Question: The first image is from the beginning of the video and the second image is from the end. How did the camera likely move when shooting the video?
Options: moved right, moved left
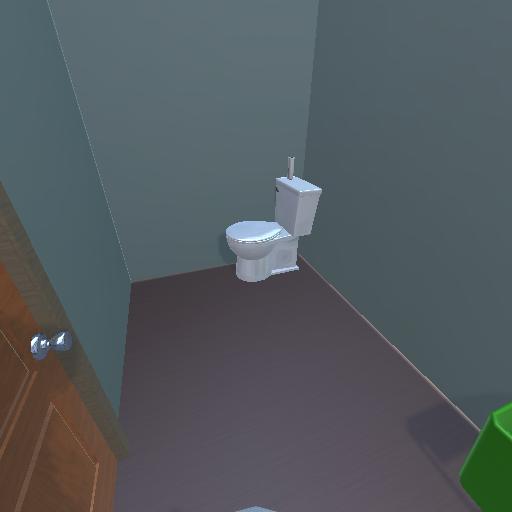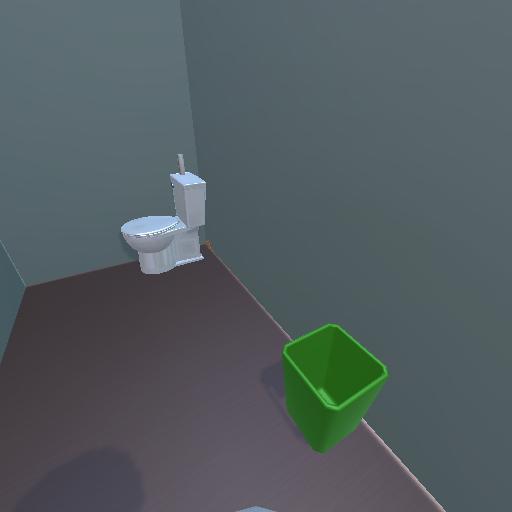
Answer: moved right